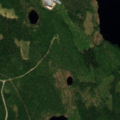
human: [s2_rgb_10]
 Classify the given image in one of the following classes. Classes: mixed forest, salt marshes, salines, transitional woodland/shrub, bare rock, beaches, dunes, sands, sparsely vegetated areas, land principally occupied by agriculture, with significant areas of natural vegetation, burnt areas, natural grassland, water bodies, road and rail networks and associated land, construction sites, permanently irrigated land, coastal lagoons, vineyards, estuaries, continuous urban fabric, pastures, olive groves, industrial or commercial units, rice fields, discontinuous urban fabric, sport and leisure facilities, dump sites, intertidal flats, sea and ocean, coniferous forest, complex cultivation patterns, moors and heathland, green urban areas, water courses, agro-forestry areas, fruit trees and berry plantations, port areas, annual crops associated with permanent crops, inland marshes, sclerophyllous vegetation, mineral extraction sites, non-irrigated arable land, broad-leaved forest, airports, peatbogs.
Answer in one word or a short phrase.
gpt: coniferous forest, mixed forest, transitional woodland/shrub, water bodies